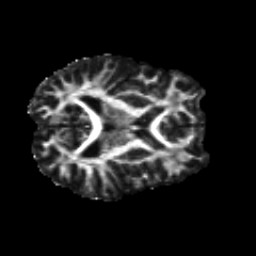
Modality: FA
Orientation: axial
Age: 20
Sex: male
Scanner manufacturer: siemens
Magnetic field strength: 3 T
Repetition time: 8.8 s
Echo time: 0.085 s